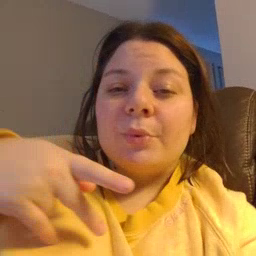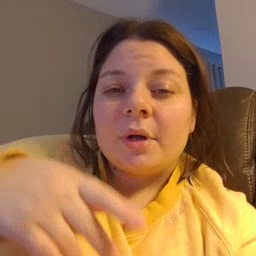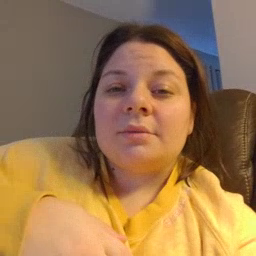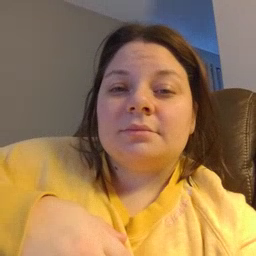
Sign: pool